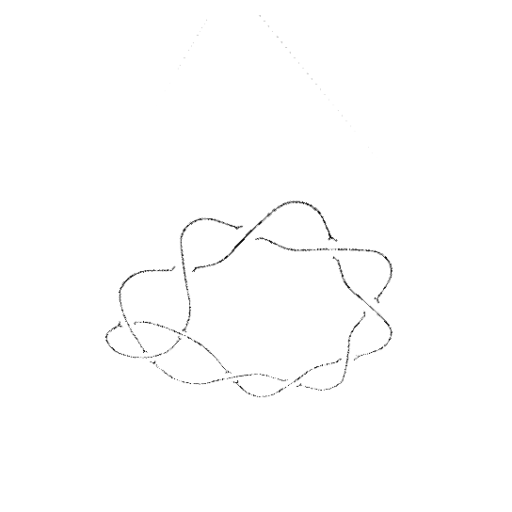
Crossing number: 10